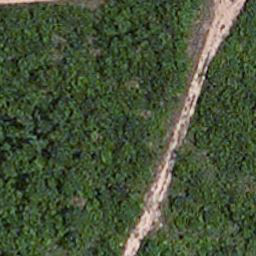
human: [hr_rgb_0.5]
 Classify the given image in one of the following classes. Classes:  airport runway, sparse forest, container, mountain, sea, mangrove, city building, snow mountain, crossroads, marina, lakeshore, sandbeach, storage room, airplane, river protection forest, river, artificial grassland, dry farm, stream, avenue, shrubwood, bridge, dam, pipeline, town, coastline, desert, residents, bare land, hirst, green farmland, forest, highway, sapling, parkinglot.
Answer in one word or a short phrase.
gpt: avenue